Question: I have the records below. I want to show subjects when Monday in column all subjects appear on Monday with start time and end time. How do I do this?
'''
SELECT t.teacher_name, tci.class_name, tsb.Subject_Name, tdn.DaysName,
tss.subject_start, tss.subject_end
FROM tblsubjectSchedule tss
INNER JOIN tblsubjects tsb ON tss.subject_id = tsb.Idx
INNER JOIN tblclassinfo tci ON tss.class_id = tci.Idx
INNER JOIN tbldaysnames tdn ON tss.days_id = tdn.Idx
INNER JOIN tblteacher t ON tss.techer_id = t.Idx
WHERE tss.class_id = 2 AND t.school_id = 1
'''

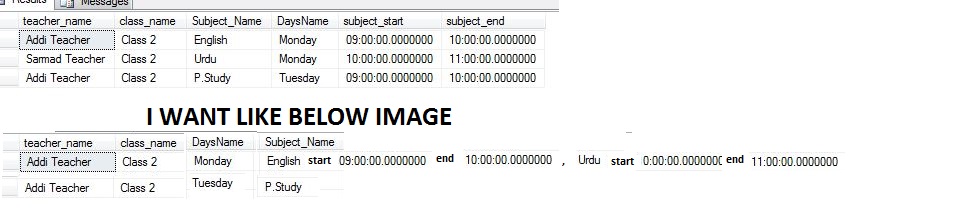
Answer: Your attachment is not completely clear. Are you going to ignore teacher_name on result?
In your screenshot you haven't included 'samad teacheer' on Monday results. You want the query only for Monday date?
If you only focus on class and days and date, I got below. please refer the attachment.Let me know if it works for you and accept my answer.
<URL>
'''
SELECT t1.class_name,t1.daysname,
subject_name =REPLACE( (SELECT (subject_name+'-start:'+CONVERT(VARCHAR, subject_start, 120)+'-End:'+CONVERT(VARCHAR, subject_end, 120)) AS [data()]
FROM [practice].[dbo].[test] t2
WHERE t2.daysname = t1.daysname
ORDER BY subject_name
FOR XML PATH('')
), ' ', ';')
FROM [practice].[dbo].[test] t1
GROUP BY daysname,class_name ;
'''
You could also add teacher name to the schedule column: see the attachment
<URL>
'''
SELECT t1.class_name,t1.daysname,
schedule =REPLACE( (SELECT (teacher_name+'-'+subject_name+'-start:'+CONVERT(VARCHAR, subject_start, 120)+'-End:'+CONVERT(VARCHAR, subject_end, 120)) AS [data()]
FROM [practice].[dbo].[test] t2
WHERE t2.daysname = t1.daysname
ORDER BY subject_name
FOR XML PATH('')
), ' ', ';')
FROM [practice].[dbo].[test] t1
GROUP BY daysname,class_name ;
'''
Here is the query only for the 'Monday'
'''
SELECT t1.class_name,t1.daysname,
schedule =REPLACE( (SELECT (teacher_name+'-'+subject_name+'-start:'+CONVERT(VARCHAR, subject_start, 120)+'-End:'+CONVERT(VARCHAR, subject_end, 120)) AS [data()]
FROM [practice].[dbo].[test] t2
WHERE t2.daysname = t1.daysname
ORDER BY subject_name
FOR XML PATH('')
), ' ', ';')
FROM [practice].[dbo].[test] t1 where daysname='Monday'
GROUP BY daysname,class_name ;
'''